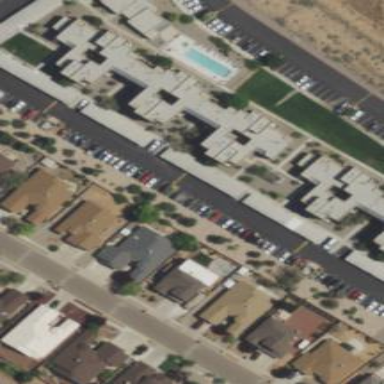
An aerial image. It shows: View of roof of building.